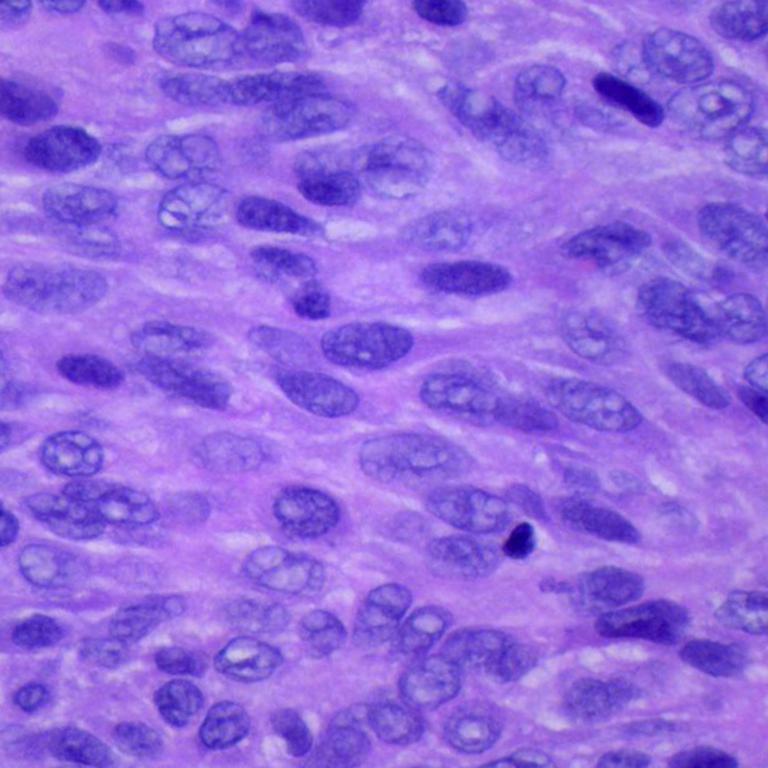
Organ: lung
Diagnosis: squamous carcinomas